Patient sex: M
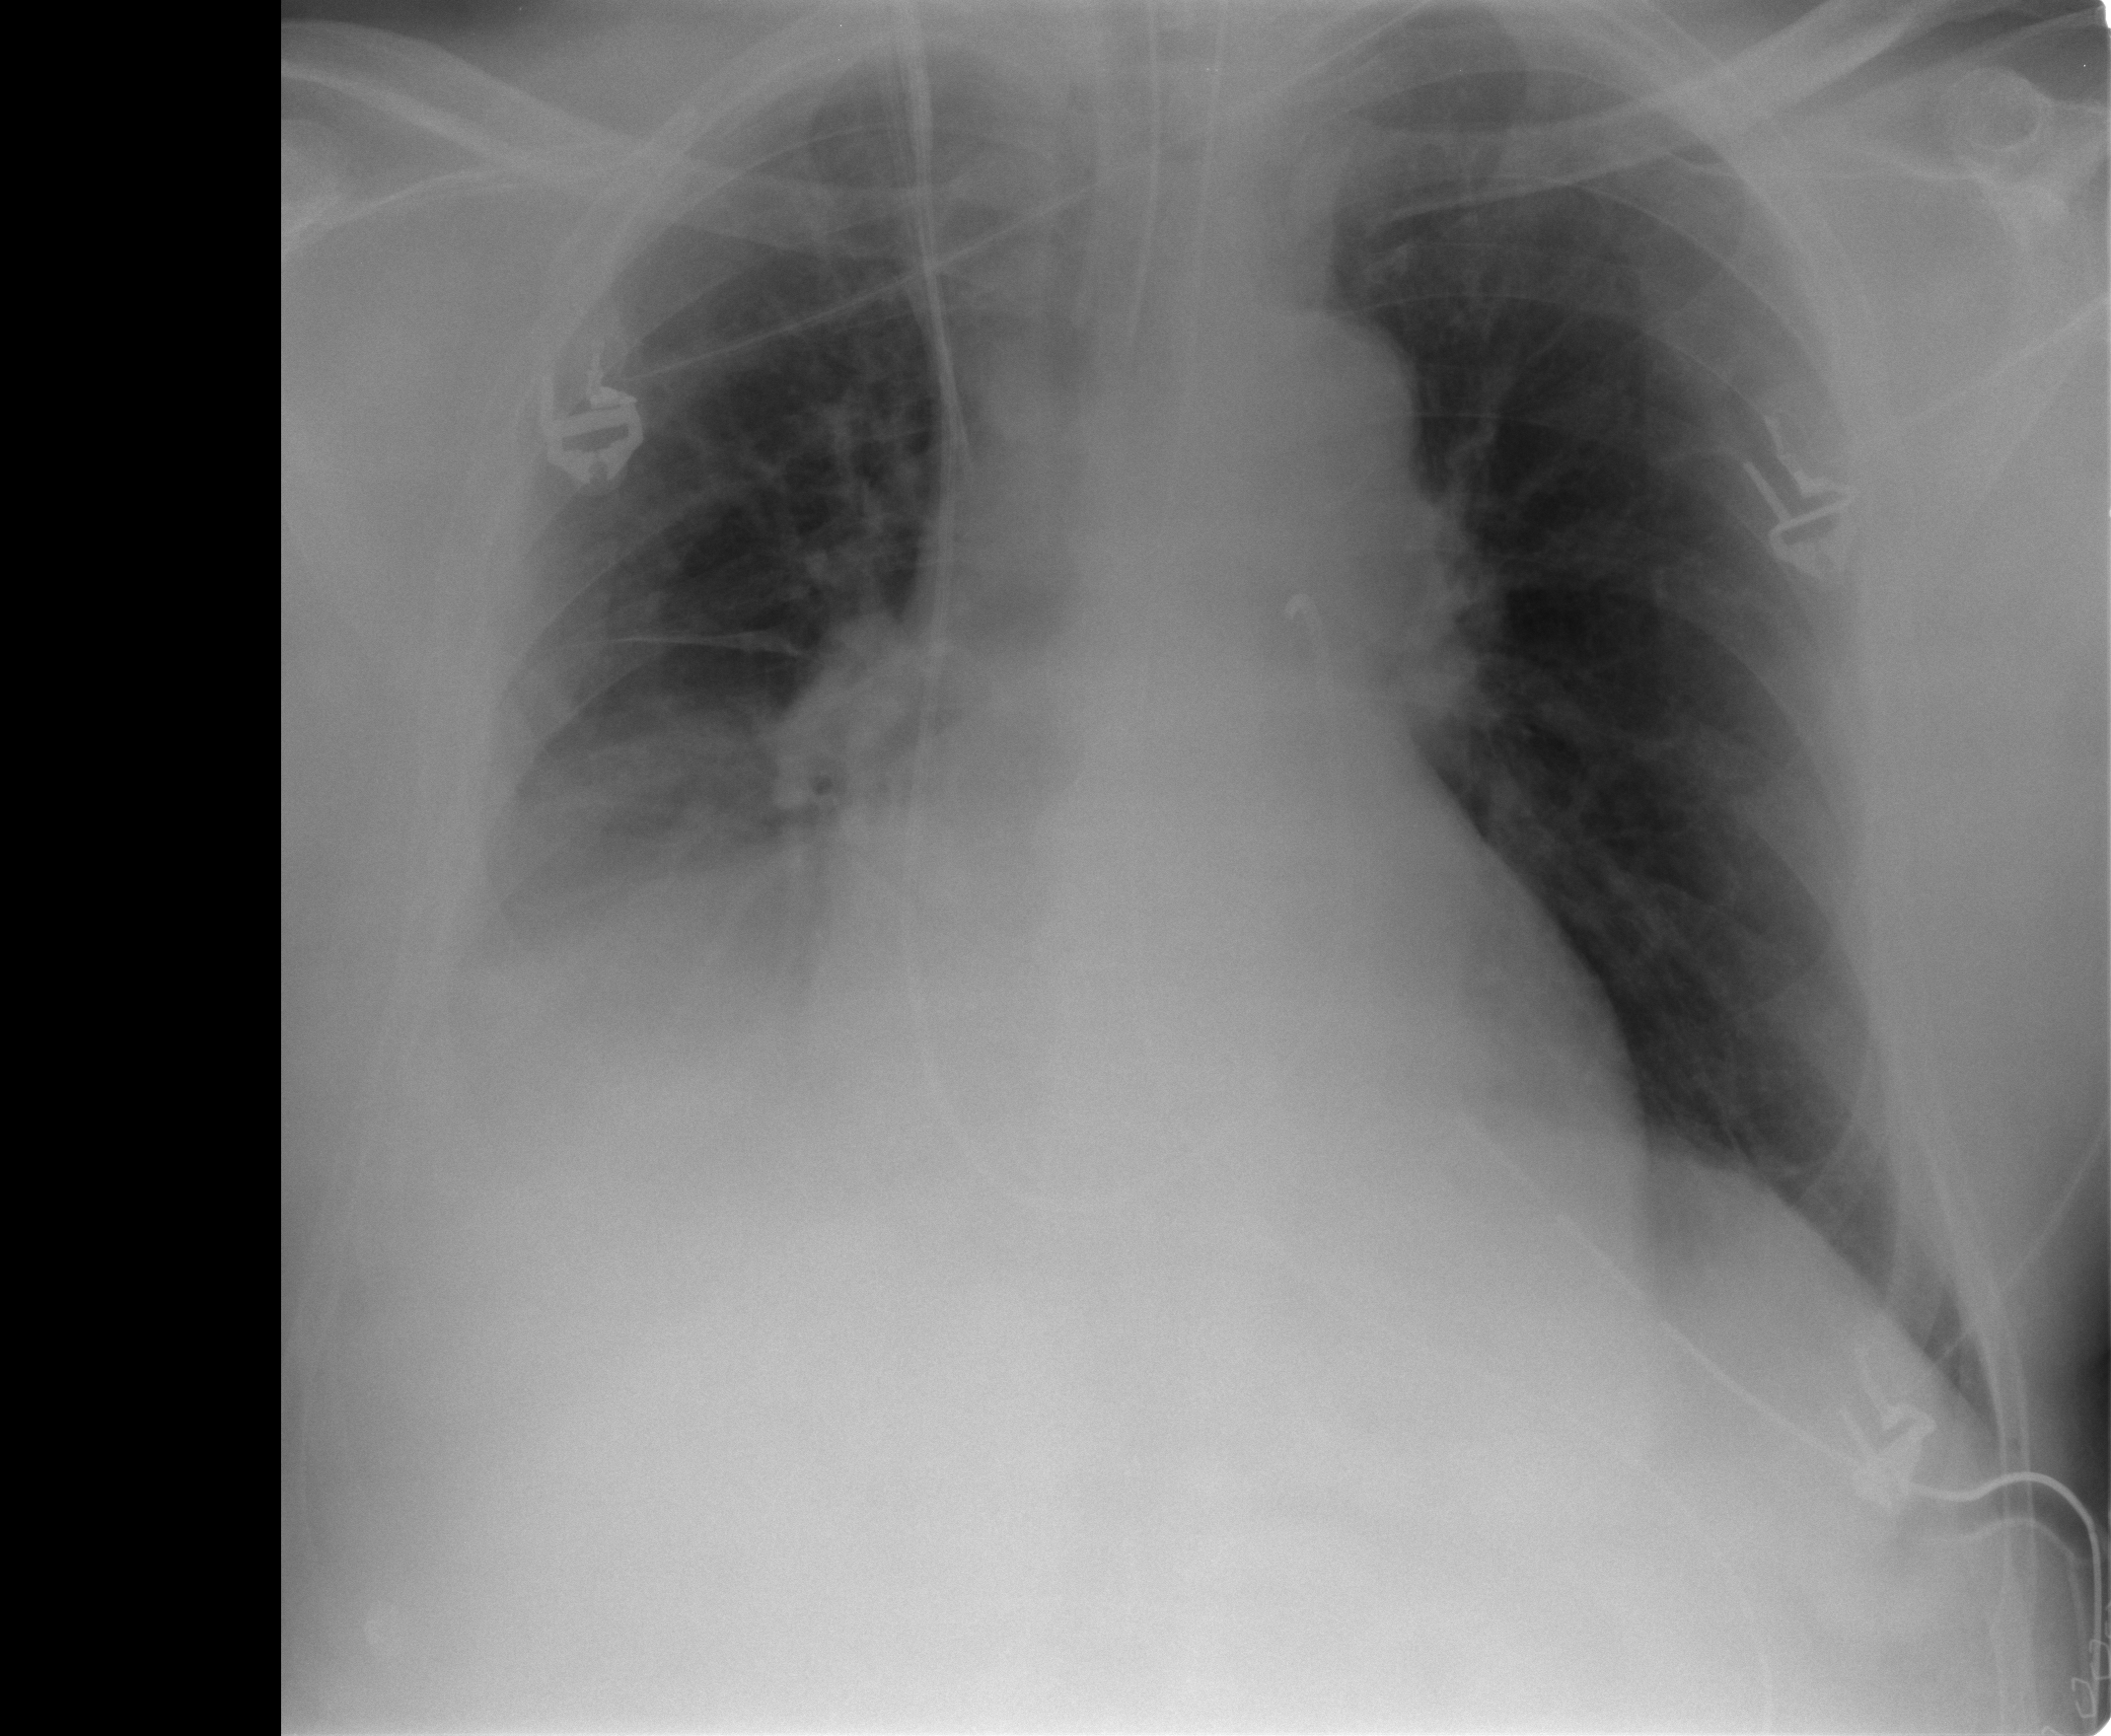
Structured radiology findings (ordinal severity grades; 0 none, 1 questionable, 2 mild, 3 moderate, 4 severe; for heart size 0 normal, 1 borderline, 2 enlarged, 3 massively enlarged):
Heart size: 1
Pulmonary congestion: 2
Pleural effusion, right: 2
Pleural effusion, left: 0
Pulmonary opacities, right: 0
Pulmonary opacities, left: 0
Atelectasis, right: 2
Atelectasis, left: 0